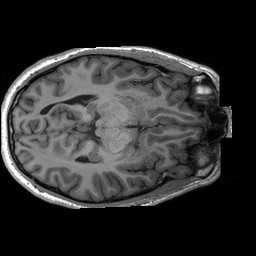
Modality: T1w
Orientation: axial
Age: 32
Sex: male
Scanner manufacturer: siemens
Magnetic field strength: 3 T
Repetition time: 2.3 s
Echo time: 0.00233 s